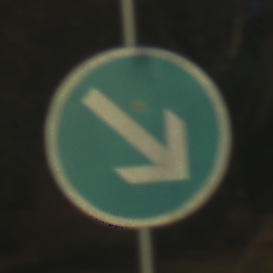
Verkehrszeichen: VorgeschriebeneVorbeifahrtRechts
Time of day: SunriseSunset
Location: Outdoor (Nature)
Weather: Clear
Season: NotSpecified
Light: Natural